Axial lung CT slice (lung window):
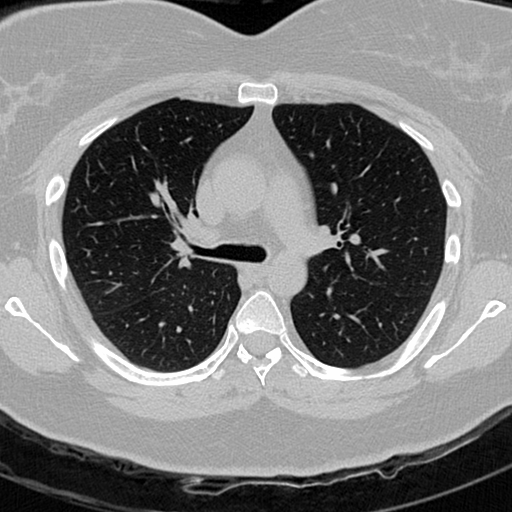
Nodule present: no